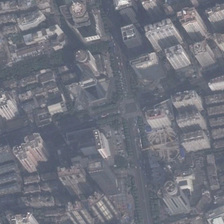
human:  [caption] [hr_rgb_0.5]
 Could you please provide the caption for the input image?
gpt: many buildings are near a crossroads in a commercial area .

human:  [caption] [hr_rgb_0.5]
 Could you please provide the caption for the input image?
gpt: many buildings are near a crossroads in a commercial area .

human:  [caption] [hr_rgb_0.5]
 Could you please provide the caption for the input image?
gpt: many buildings are near a crossroads in a commercial area .

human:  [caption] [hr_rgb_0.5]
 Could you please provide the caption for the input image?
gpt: many buildings are near a crossroads in a commercial area .

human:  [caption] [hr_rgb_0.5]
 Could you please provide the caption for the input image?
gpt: many buildings are near a crossroads in a commercial area .